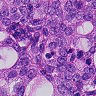
Metastatic tissue present: yes